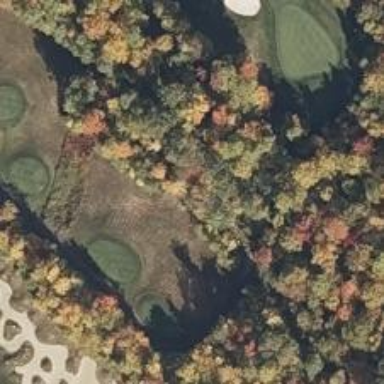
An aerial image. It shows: Pathway for golf carts.